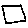
Label: square